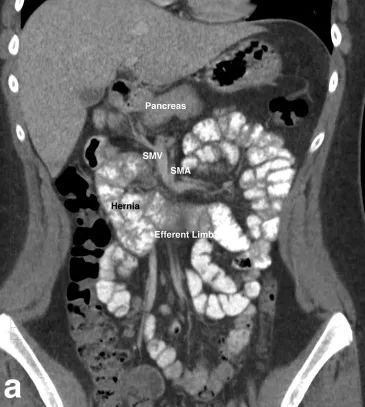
CT Images of right paraduodenal hernia. (a); Right paraduodenal hernia showing sac like mass of small bowel loops to right of midline and efferent limb crossing back over to left side of abdomen.
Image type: radiology (ct)